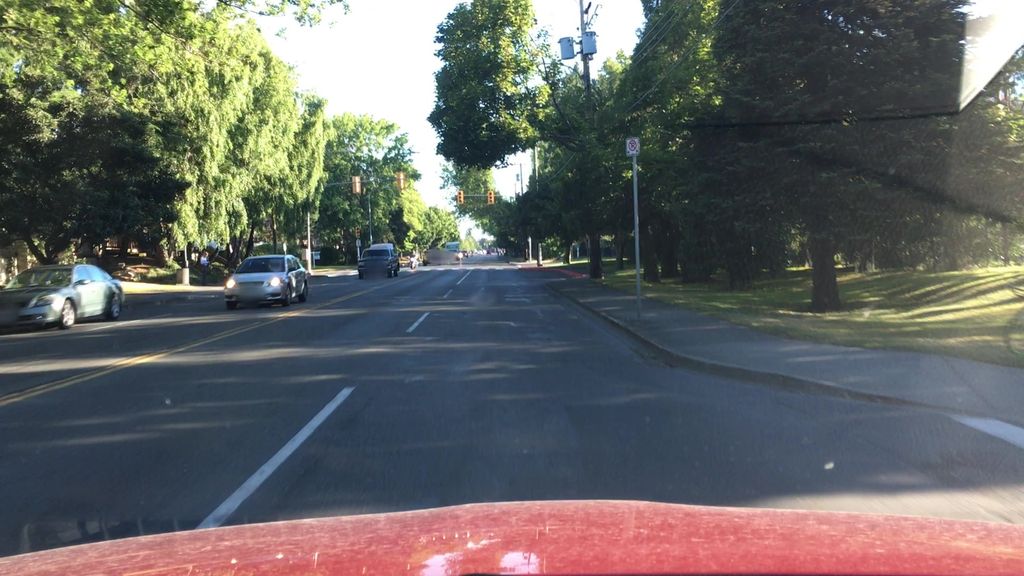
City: victoria